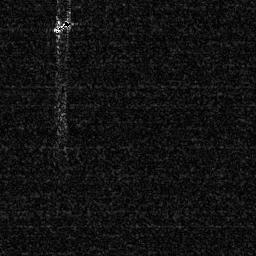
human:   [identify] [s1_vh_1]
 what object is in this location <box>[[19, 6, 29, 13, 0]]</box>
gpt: <ref>1 small ship at the top left</ref>